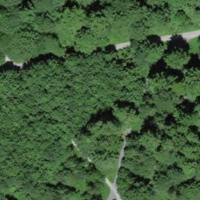
EUNIS habitat code: 43
Species observed at this site:
Prunella vulgaris